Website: bh-photo
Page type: account-dashboard
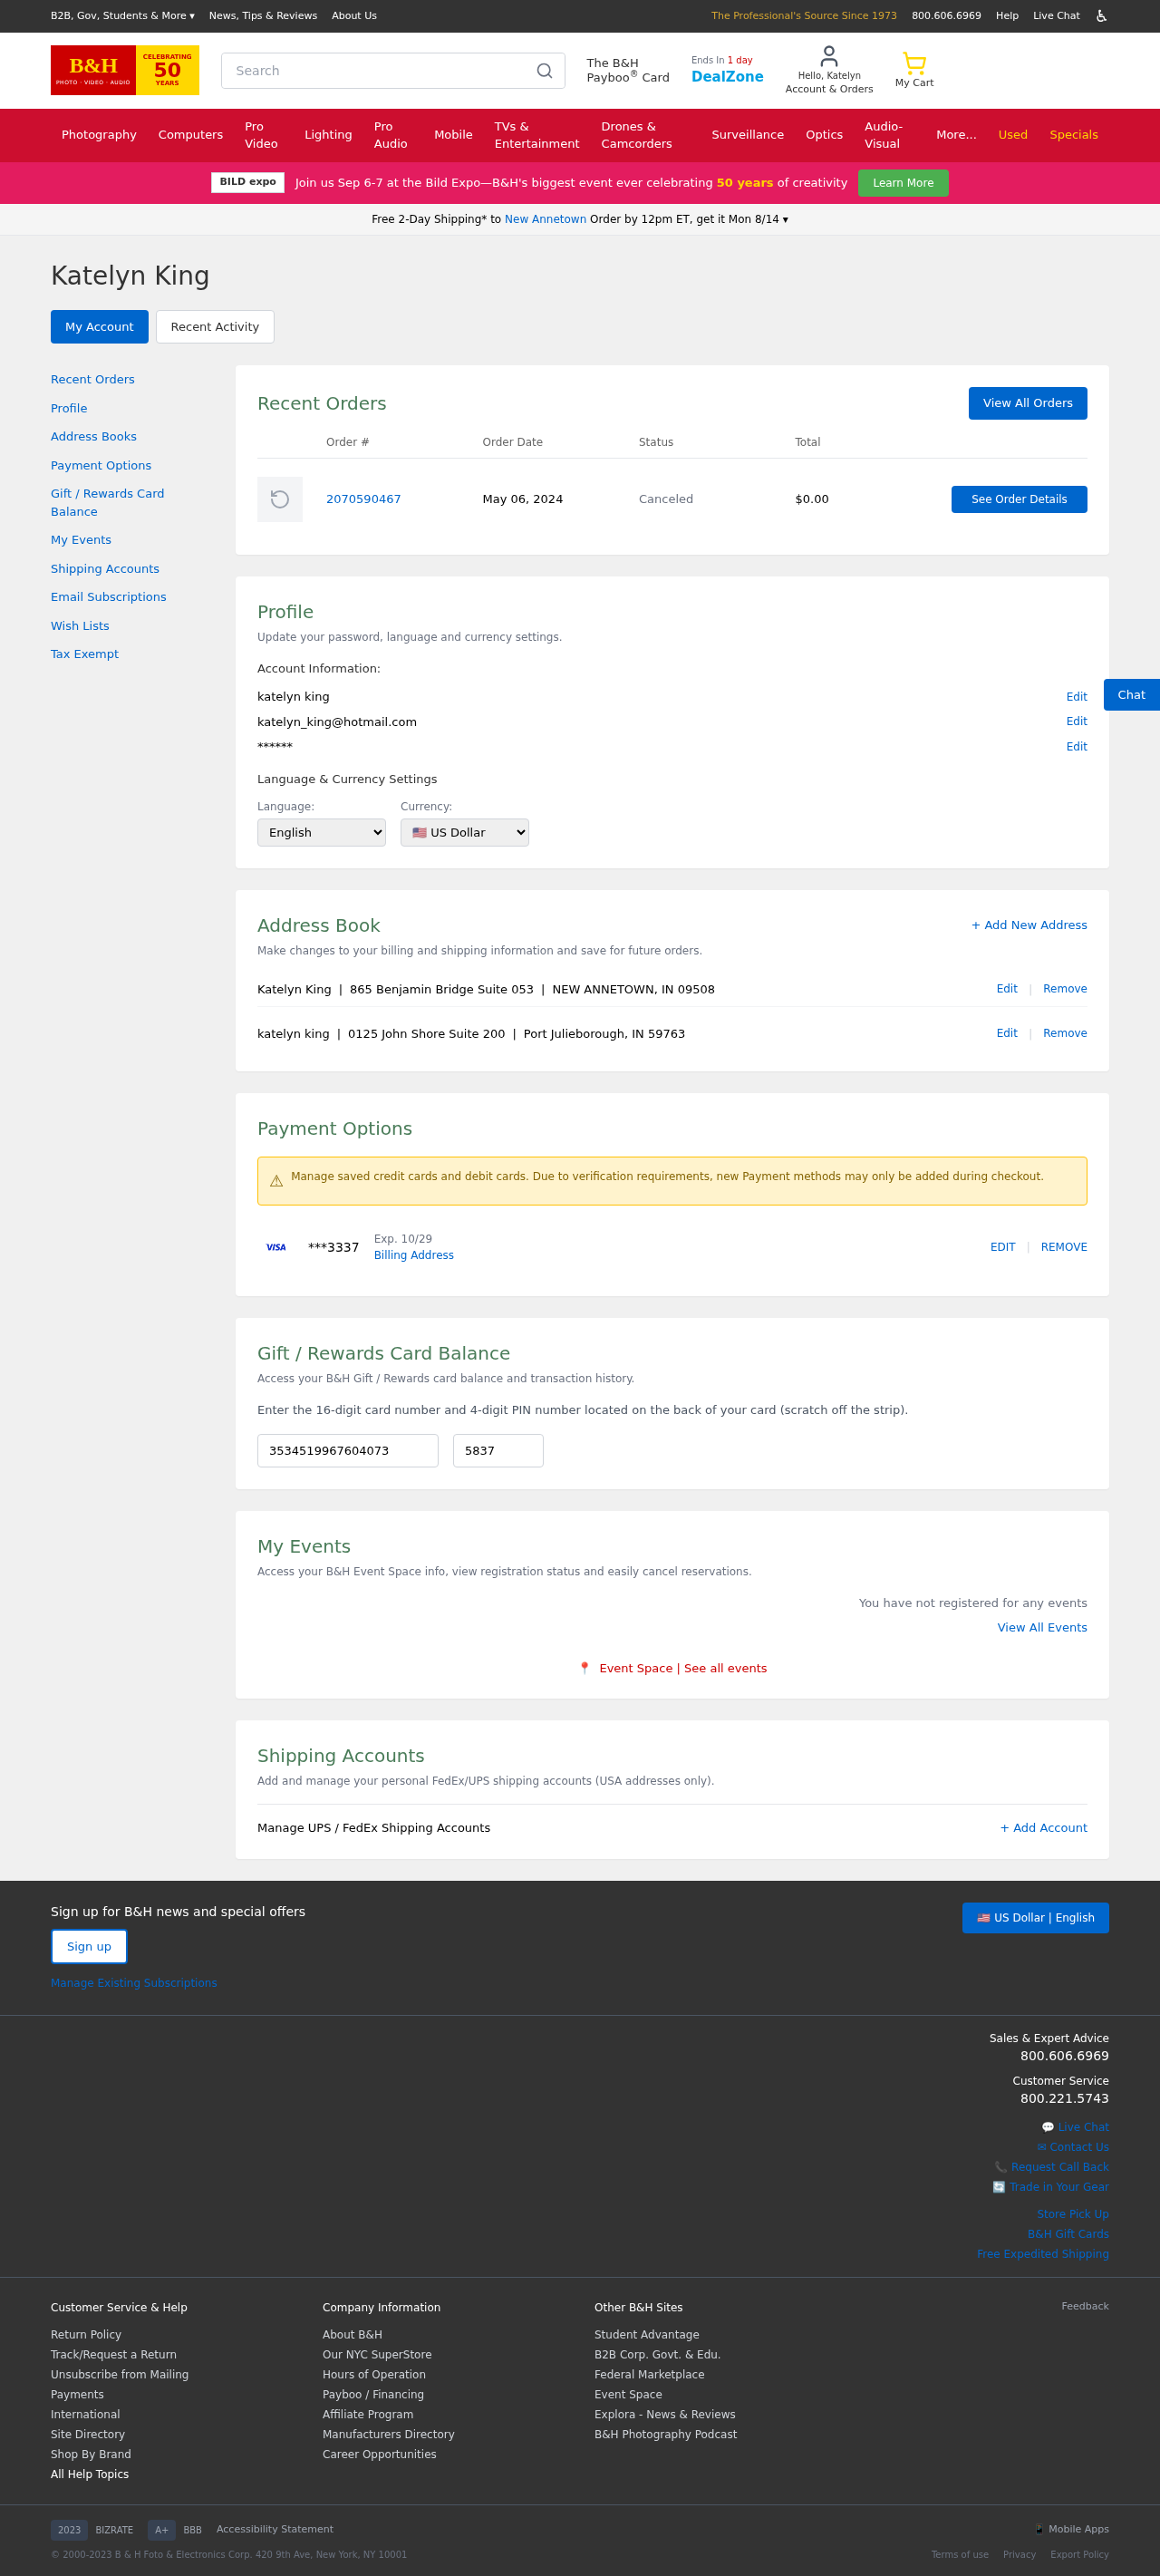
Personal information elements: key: PII_CARD_EXPIRY
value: Exp. 10/29
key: PII_CARD_LAST4
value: ***3337
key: PII_CITY
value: New Annetown
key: PII_EMAIL
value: katelyn_king@hotmail.com
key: PII_FIRSTNAME
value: Katelyn
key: PII_FULLNAME
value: Katelyn King
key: PII_LOCATION1_CITY_STATE_ZIP
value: Port Julieborough, IN 59763
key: PII_LOCATION1_STREET
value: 0125 John Shore Suite 200
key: PII_STREET
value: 865 Benjamin Bridge Suite 053
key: PII_FULLNAME2
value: katelyn king
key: PII_FULLNAME3
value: Katelyn King
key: PII_CITY_STATE_ZIP
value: NEW ANNETOWN, IN 09508
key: PII_FULLNAME4
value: katelyn king
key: PII_GIFT_CODE
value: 3534519967604073
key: PII_GIFT_PIN
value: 5837
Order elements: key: ORDER_ID
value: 2070590467
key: ORDER_DATE
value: May 06, 2024
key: ORDER_TOTAL
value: $0.00
Search elements: key: HEADER_SEARCH
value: Search